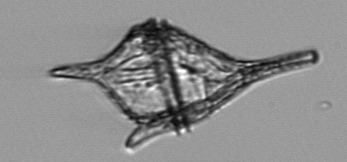
Label: Tripos_lineatus